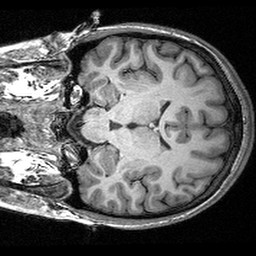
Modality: T1w
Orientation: coronal
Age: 18
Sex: female
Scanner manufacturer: siemens
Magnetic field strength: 3 T
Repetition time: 2.53 s
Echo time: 0.00309 s